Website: macys
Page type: newsletter-management
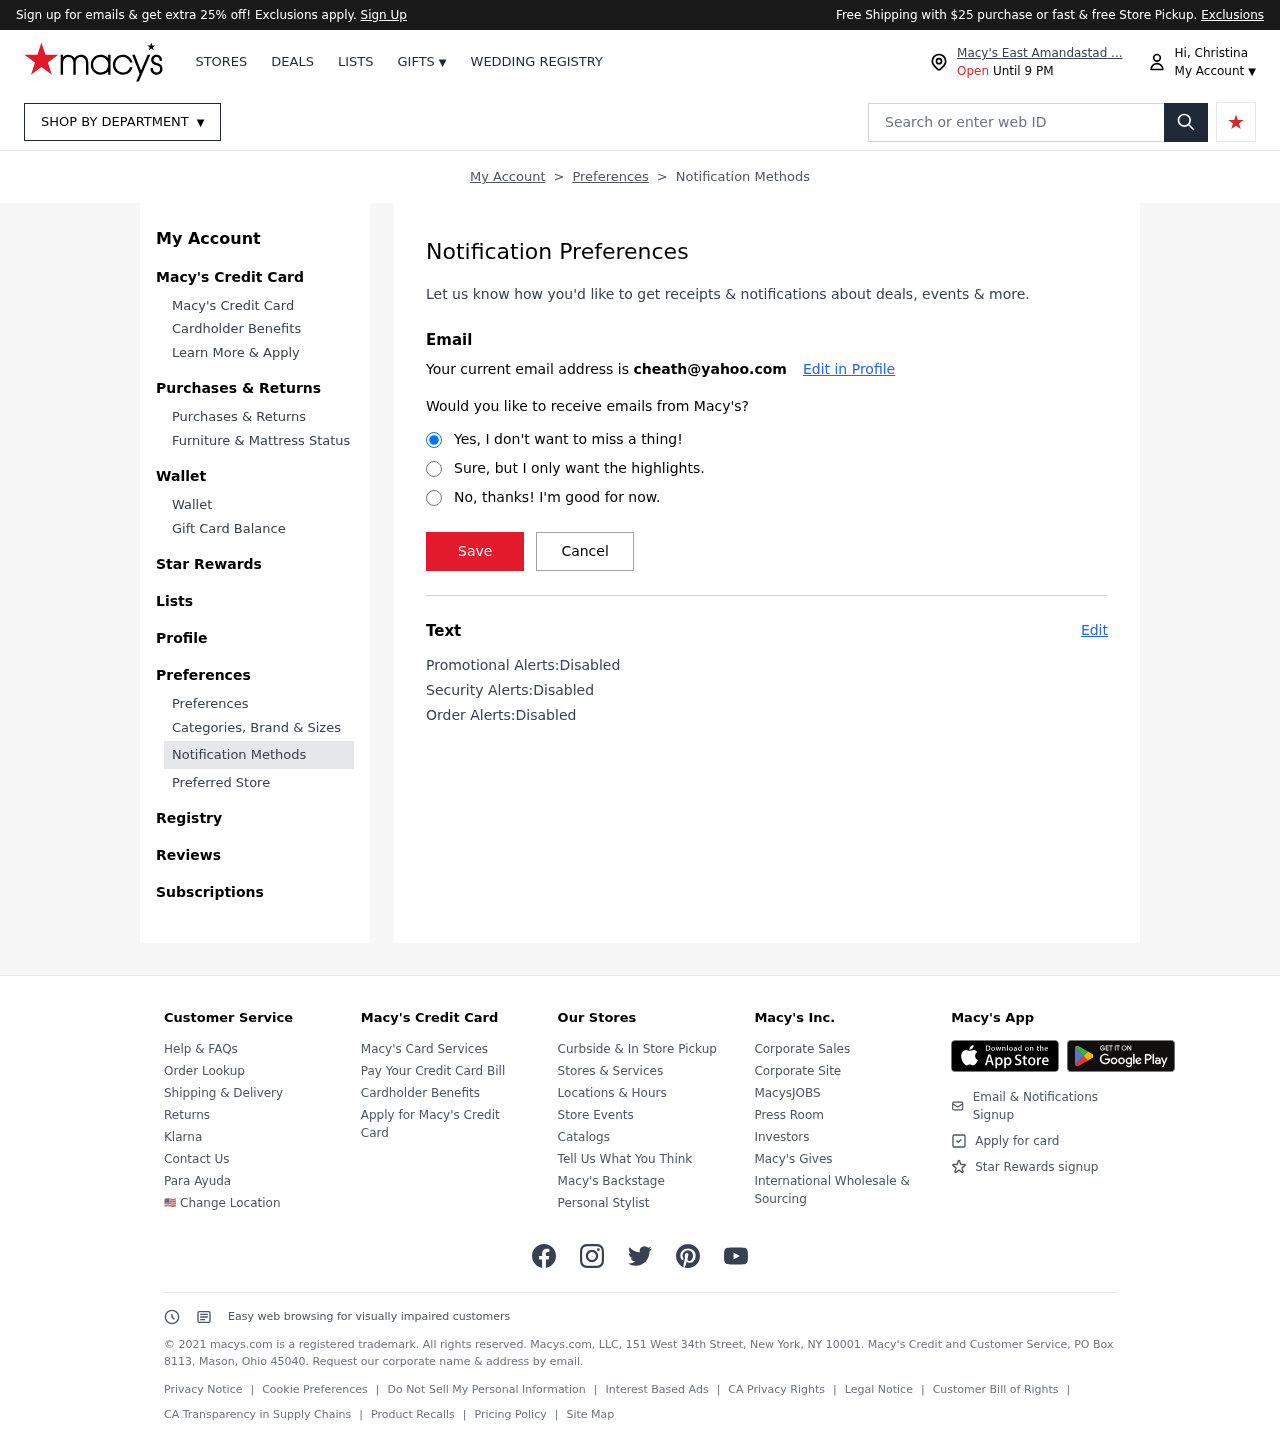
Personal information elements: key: PII_EMAIL
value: cheath@yahoo.com
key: PII_FIRSTNAME
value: Hi, Christina
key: PII_LOCATION1_CITY
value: Macy's East Amandastad ...
Search elements: key: HEADER_SEARCH
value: Search or enter web ID